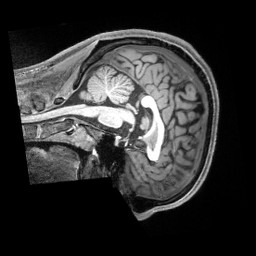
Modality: T1w
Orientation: sagittal
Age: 22
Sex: male
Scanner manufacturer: siemens
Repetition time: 2.3 s
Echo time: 0.00229 s